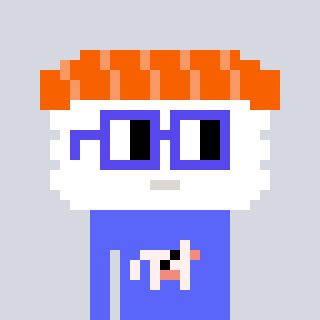
a pixel art character with square blue glasses, a nigiri-shaped head and a purple-colored body on a cool background